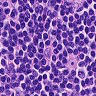
Metastatic tissue present: no